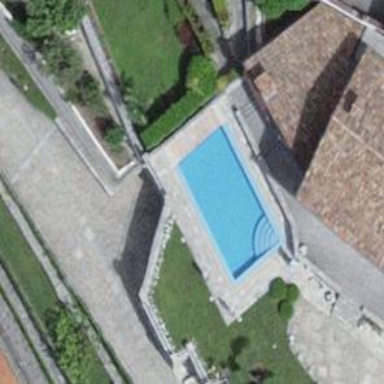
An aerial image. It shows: Swimming pool located in leisure land.